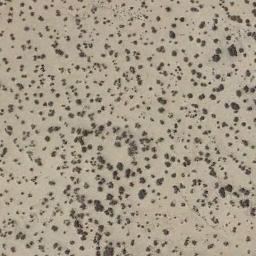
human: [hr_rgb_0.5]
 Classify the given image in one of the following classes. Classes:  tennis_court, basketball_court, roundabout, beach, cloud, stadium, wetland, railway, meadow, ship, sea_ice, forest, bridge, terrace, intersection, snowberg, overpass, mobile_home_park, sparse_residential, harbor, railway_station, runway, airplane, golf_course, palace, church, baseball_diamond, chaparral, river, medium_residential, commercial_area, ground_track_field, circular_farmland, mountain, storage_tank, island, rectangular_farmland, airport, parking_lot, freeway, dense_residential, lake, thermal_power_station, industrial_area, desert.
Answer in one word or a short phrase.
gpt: chaparral